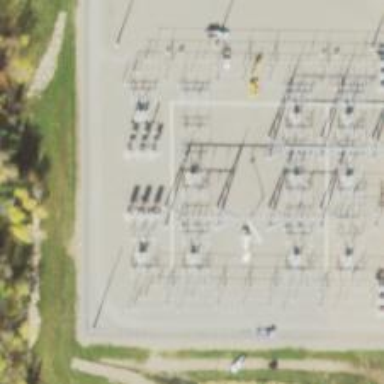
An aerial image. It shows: Switch used for power control.